Field crop: maize
Growth stage: 2
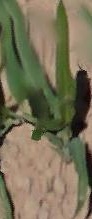
Species: maize